Field crop: maize
Growth stage: 2
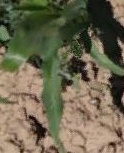
Species: maize